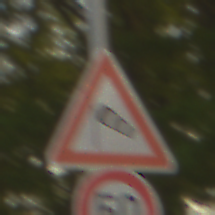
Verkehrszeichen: SeitenwindVonLinks
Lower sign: Geschwindigkeit50
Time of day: SunriseSunset
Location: Outdoor (RoadRail)
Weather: Clear
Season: NotSpecified
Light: Natural